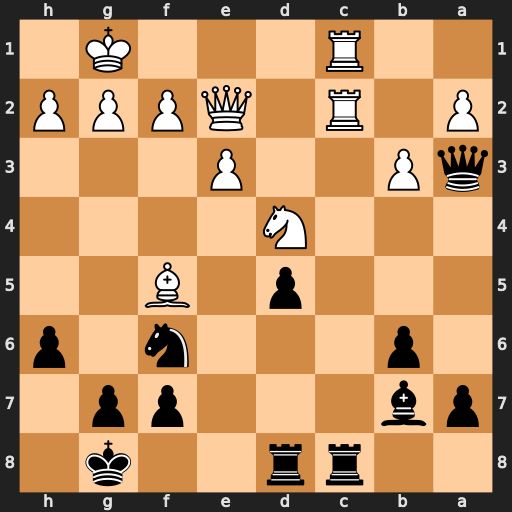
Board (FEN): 2rr2k1/pb3pp1/1p3n1p/3p1B2/3N4/qP2P3/P1R1QPPP/2R3K1
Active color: b
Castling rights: -
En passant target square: -
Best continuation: Qxc1+ Rxc1 Rxc1+